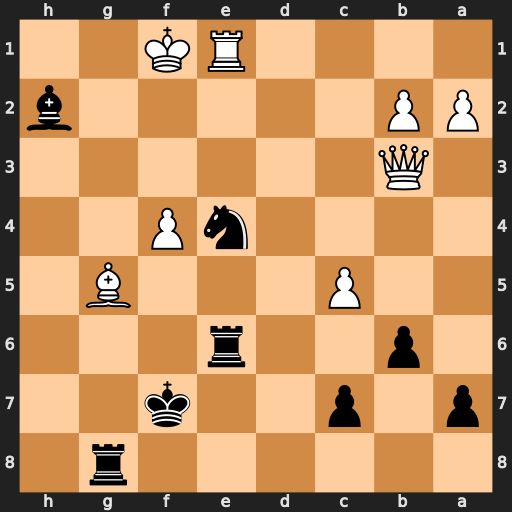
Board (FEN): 6r1/p1p2k2/1p2r3/2P3B1/4nP2/1Q6/PP5b/4RK2
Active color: b
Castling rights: -
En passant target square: -
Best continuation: Nd2+